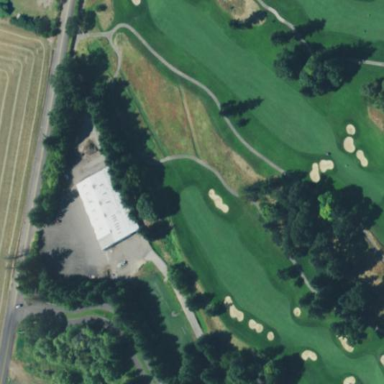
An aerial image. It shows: Rough area on grassy golf course.